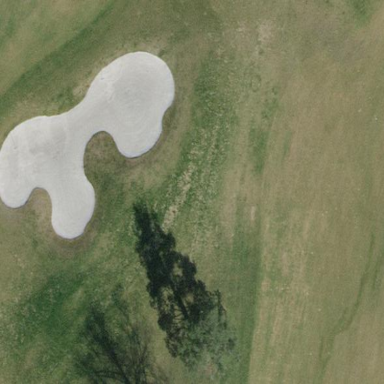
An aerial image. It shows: Golf bunker filled with natural sand.